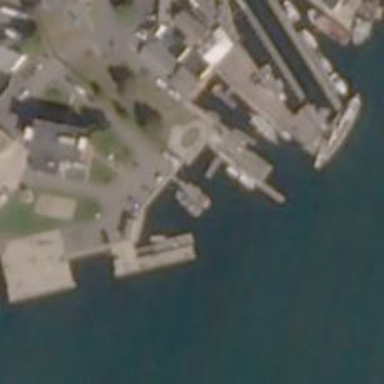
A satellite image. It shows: Man-made pier.